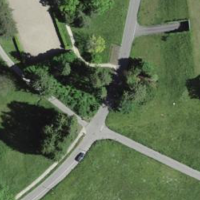
EUNIS habitat code: 53
Species observed at this site:
Equisetum arvense